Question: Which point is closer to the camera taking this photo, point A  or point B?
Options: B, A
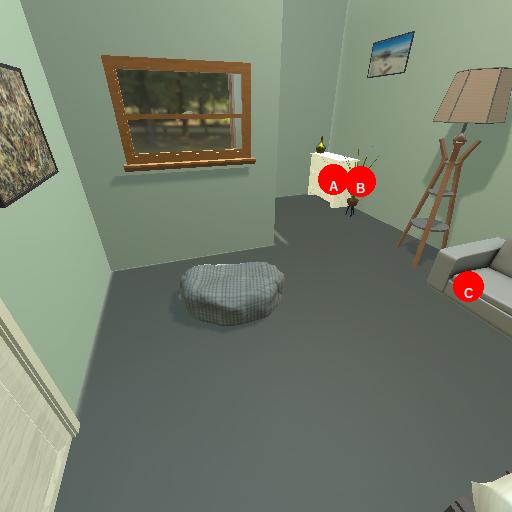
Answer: B